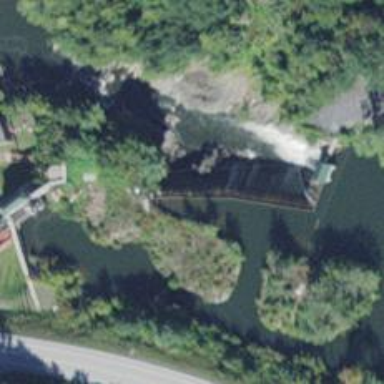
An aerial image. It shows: Dam along waterway.